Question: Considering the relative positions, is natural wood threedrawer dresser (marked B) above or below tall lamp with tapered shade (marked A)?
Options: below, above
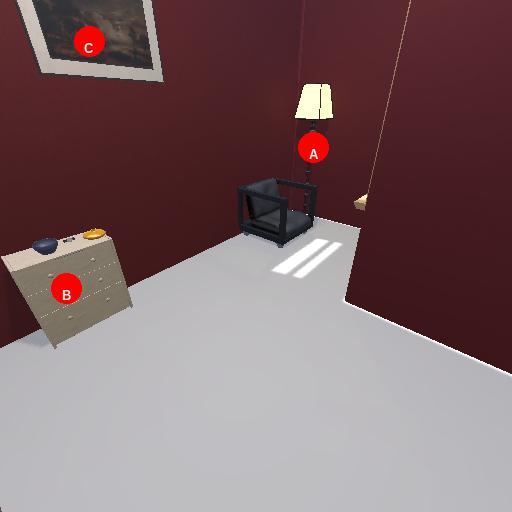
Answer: below